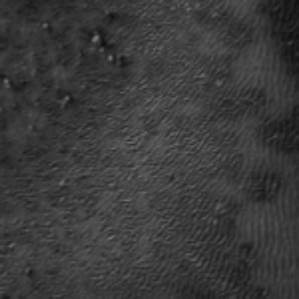
Label: frost